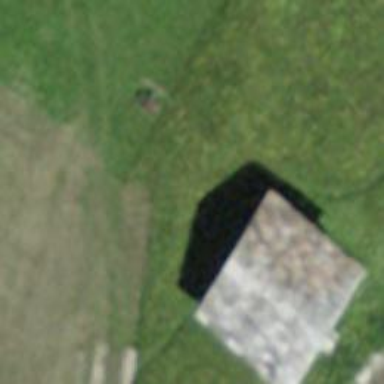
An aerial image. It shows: Rural barn.